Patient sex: M
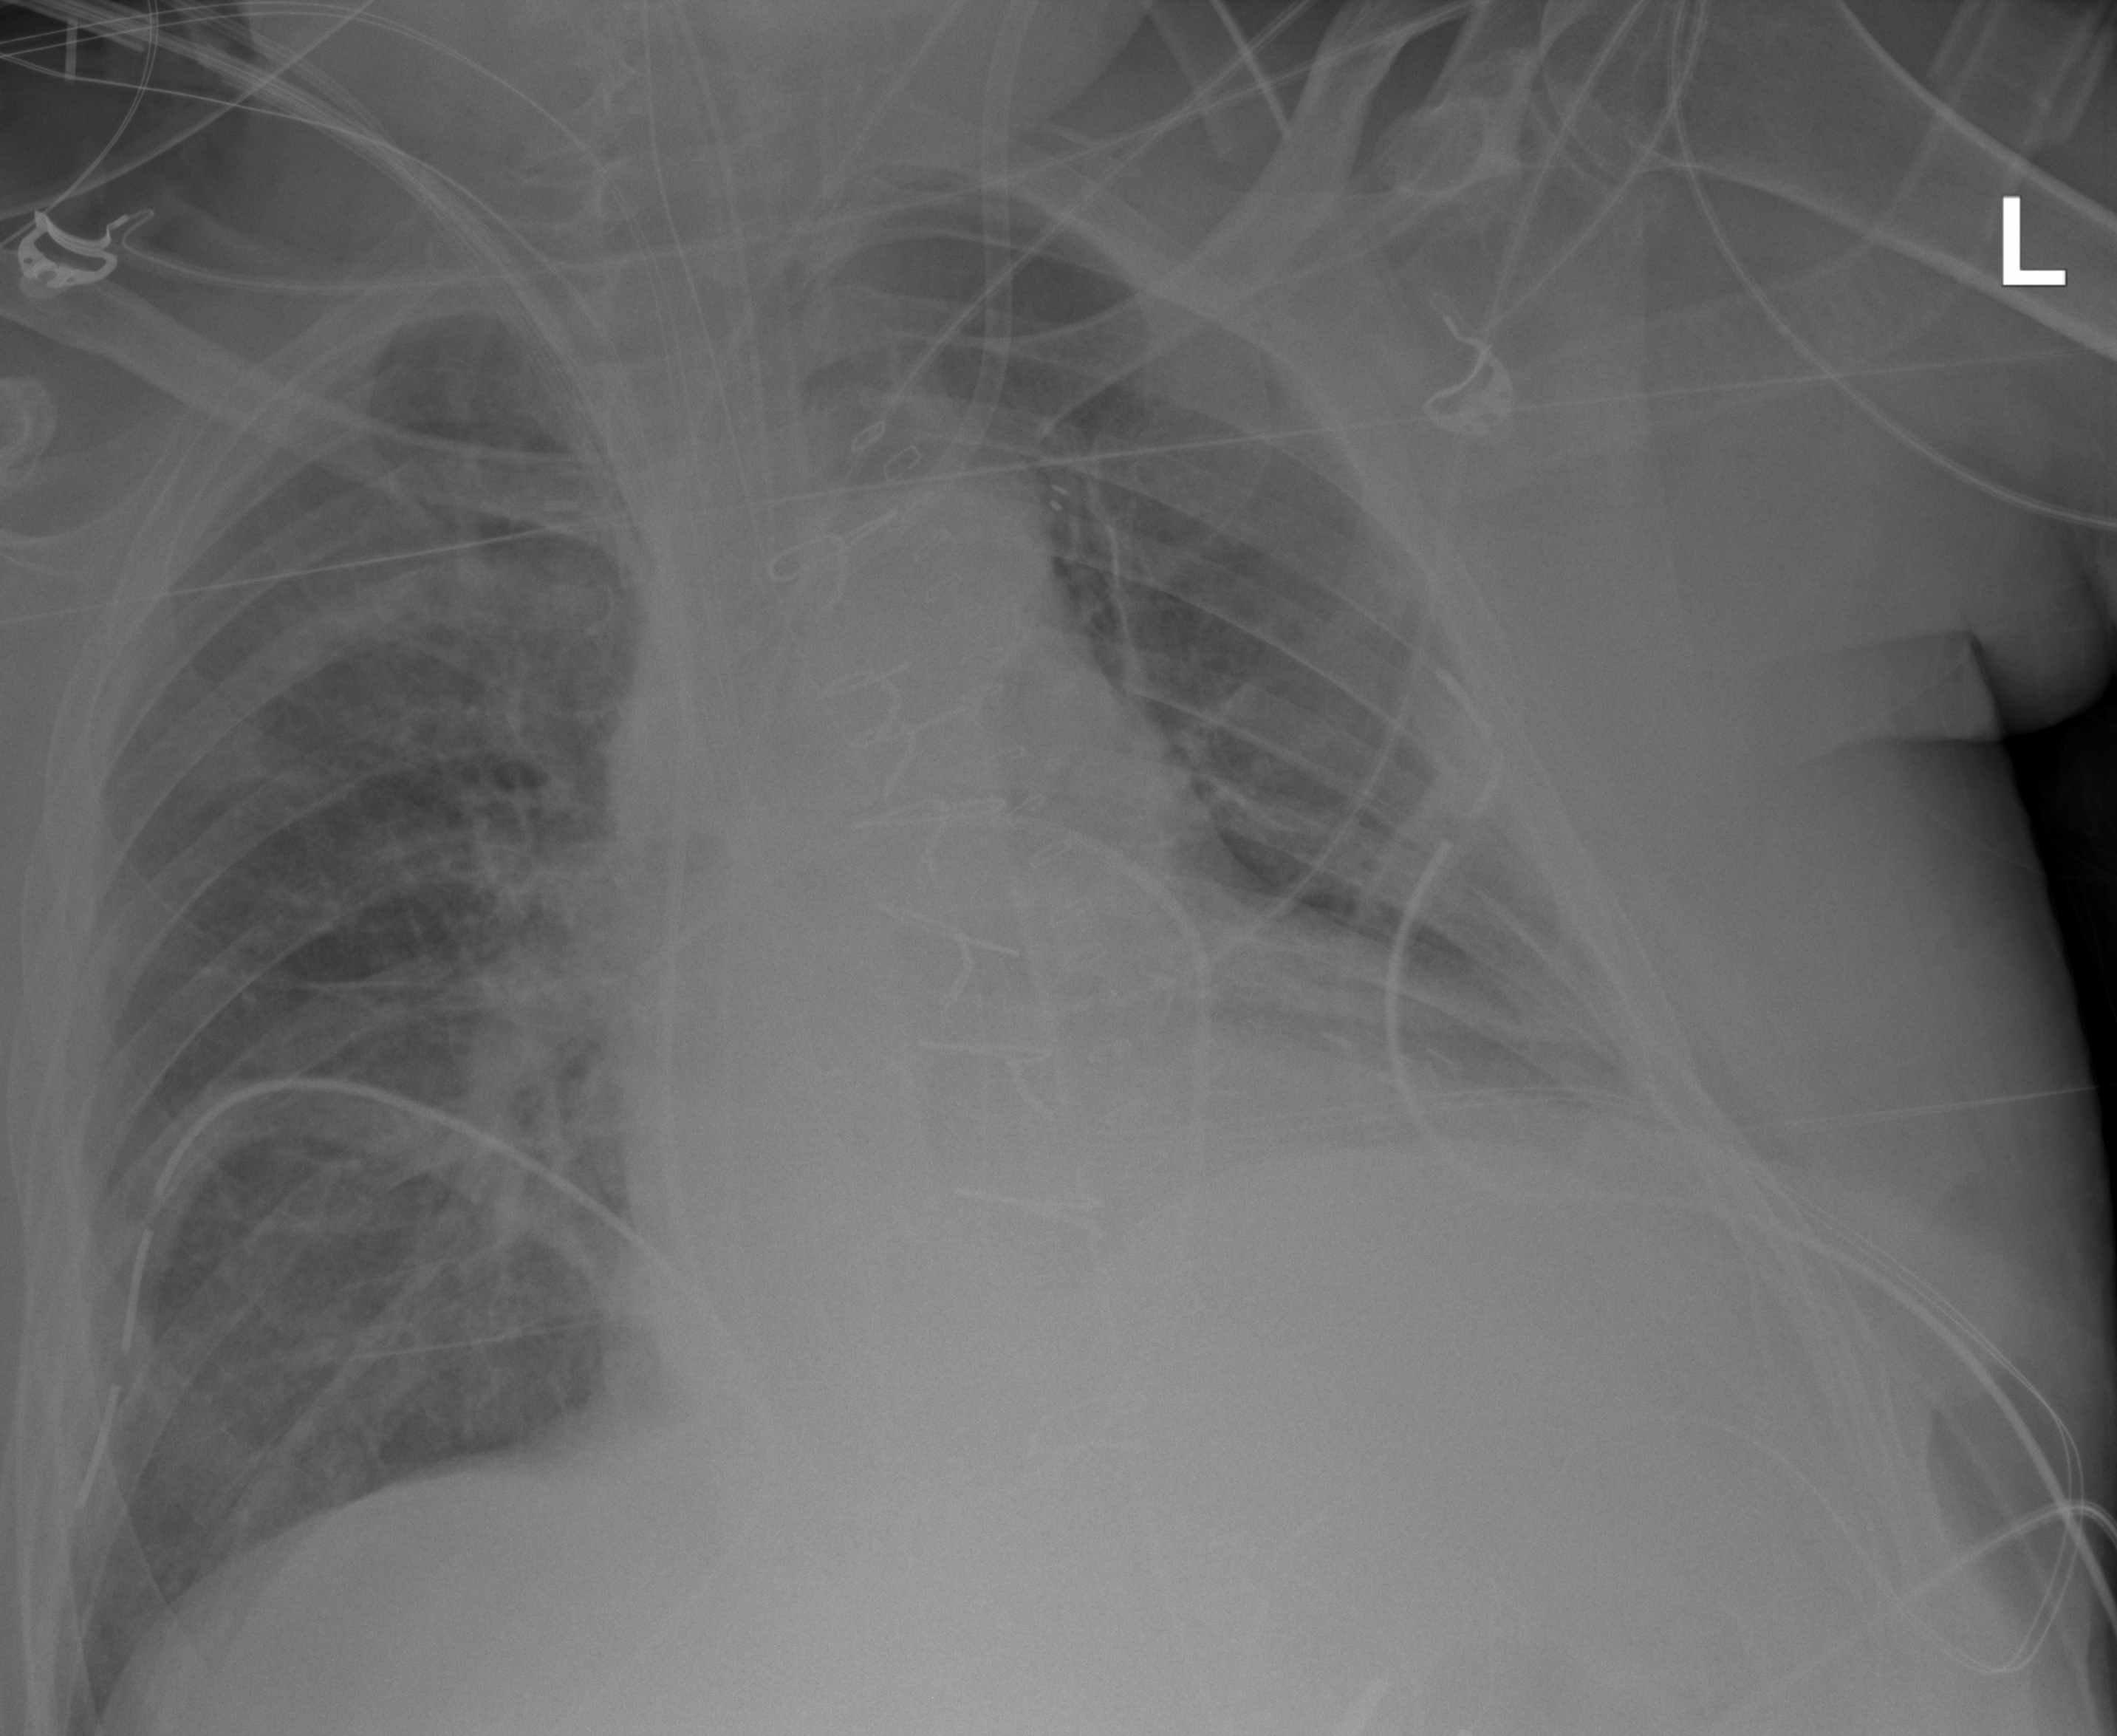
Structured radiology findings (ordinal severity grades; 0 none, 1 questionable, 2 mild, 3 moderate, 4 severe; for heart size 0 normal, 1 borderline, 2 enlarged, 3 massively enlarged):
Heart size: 2
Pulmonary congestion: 1
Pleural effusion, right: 1
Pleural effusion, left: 0
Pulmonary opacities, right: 2
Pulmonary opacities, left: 0
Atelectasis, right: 2
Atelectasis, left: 0